Question: I've added some markers to my map (using Googles Chart API)
'''
data.addColumn('number', 'Lat');
data.addColumn('number', 'Long');
data.addColumn('number', 'Value');
data.addColumn({type:'string', role:'tooltip'});
data.addRows([
[48.1667,14.0333, 15, 'Tooltiptext'],
[48.2000,14.0333, 25, 'Tooltiptext'],
[48.2000,14.2333, 35, 'Tooltiptext']
]);
'''
This is how it looks:

I would like to get rid of the lat/long and replace it with 'Tooltiptext: {value}'
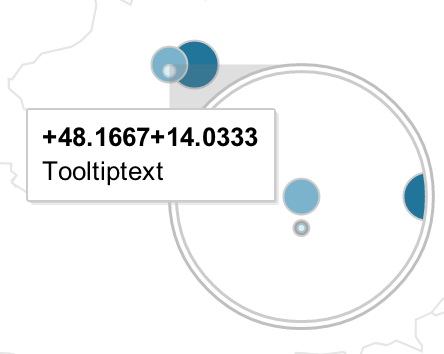
Answer: You can use this data structure, for example:
'''
google.visualization.DataTable();
data.addColumn('number', 'Lat');
data.addColumn('number', 'Long');
data.addColumn('string','tooltip');
data.addColumn('number','Example');
data.addColumn({type:'string', role:'tooltip'});
data.addRows([[41.151636,-8.569336,'Portugal',0,'test PT']]);
data.addRows([[ 39.059575,-98.789062,'USA',1,'test US']]);
'''
This way the coordinates wont show up, and you'll have 2 lines for the tooltip.
Check a working example:
<URL>